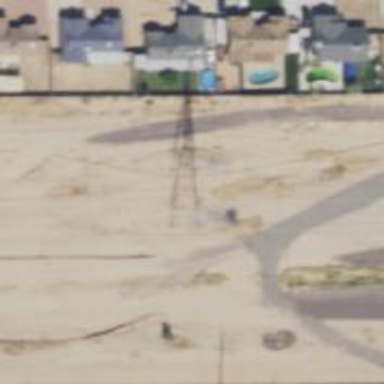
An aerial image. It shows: Power tower.